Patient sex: M
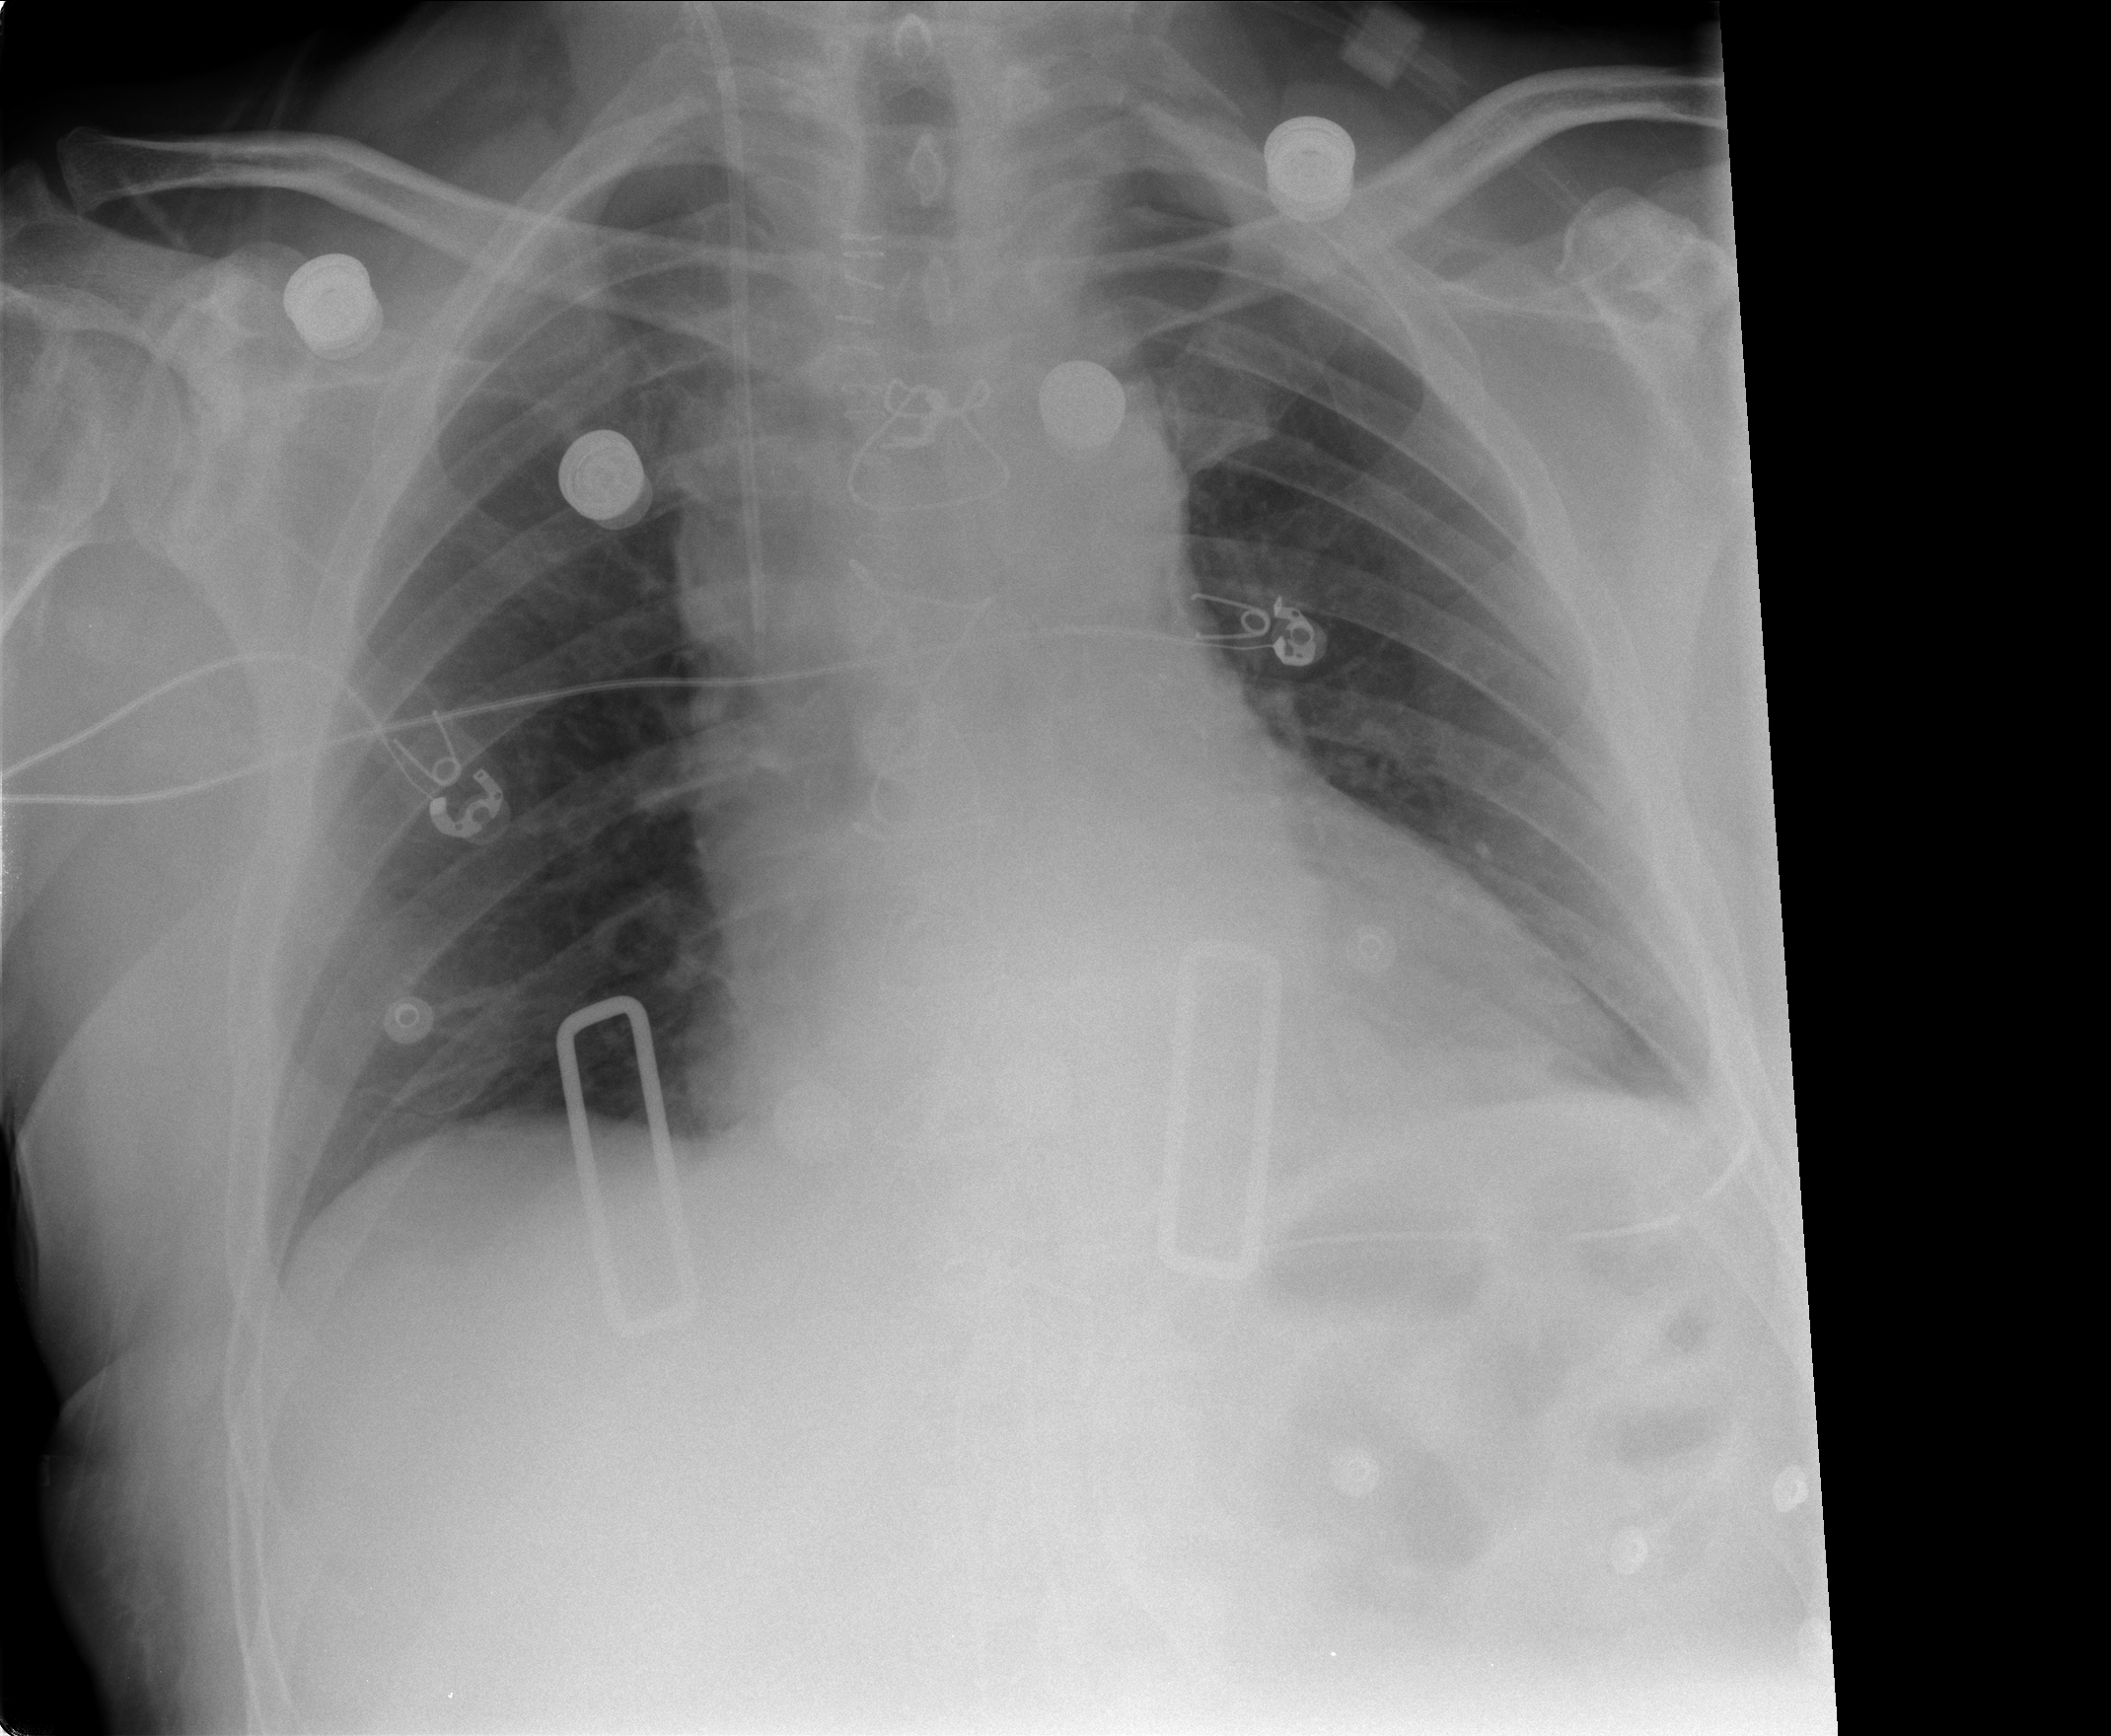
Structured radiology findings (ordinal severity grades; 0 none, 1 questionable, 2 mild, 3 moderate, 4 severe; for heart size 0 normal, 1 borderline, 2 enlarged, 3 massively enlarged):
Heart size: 0
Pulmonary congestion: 0
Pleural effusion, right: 0
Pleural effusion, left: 1
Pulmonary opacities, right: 0
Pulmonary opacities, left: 0
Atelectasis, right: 0
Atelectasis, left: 2